Question: I want to disable dispatch touch for some area for your understanding here is my screen.

You can see Header,Footer and Mapview in image but when I clicked on location button(right side in header), My map is also getting notified (like it got touched) which I don't want. I want that only onClick event of button should be clicked not dispatch event.
Here is my XML:
'''
<?xml version="1.0" encoding="utf-8"?>
<LinearLayout xmlns:android="http://schemas.android.com/apk/res/android"
android:id="@+id/LinearLayout1"
android:layout_width="fill_parent"
android:layout_height="fill_parent"
android:orientation="vertical" >
<!-- include title bar for all screen -->
<include
android:id="@+id/include1"
layout="@layout/titlebar_layout"
android:layout_gravity="top" />
<FrameLayout
android:layout_gravity="center"
android:layout_width="match_parent"
android:layout_height="wrap_content"
android:layout_weight="0.88"
>
<com.google.android.maps.MapView
android:id="@+id/map"
android:layout_width="match_parent"
android:layout_height="match_parent"
android:layout_weight="1.63"
android:apiKey="0VkXbAOFvAq7b6uaGHSmnS2a2VosPxoS6ceHY_g"
android:clickable="true" >
</com.google.android.maps.MapView>
</FrameLayout>
<include
android:id="@+id/include2"
android:layout_gravity="bottom"
android:layout_marginBottom="38dp"
layout="@layout/bottom_layout" />
</LinearLayout>
'''
Any help will be greatly appreciated.
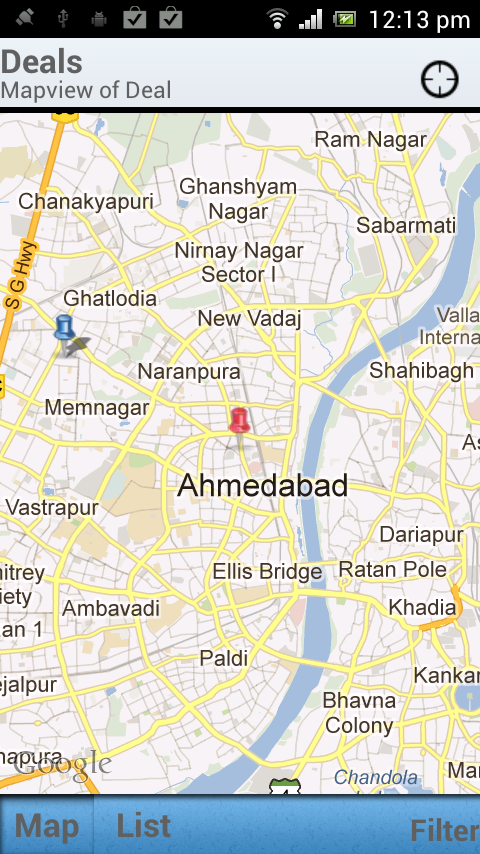
Answer: You can override the 'dispatchTouchEvent', and check where the user has touched the screen..
'''
@Override
public boolean dispatchTouchEvent(MotionEvent ev) {
//first check if the location button should handle the touch event
if(locBtn != null) {
int[] pos = new int[2];
locBtn.getLocationOnScreen(pos);
if(ev.getY() <= (pos[1] + locBtn.getHeight()) && ev.getX() > pos[0]) //location button event
return locBtn.onTouchEvent(ev);
}
return super.dispatchTouchEvent(ev);
}
'''